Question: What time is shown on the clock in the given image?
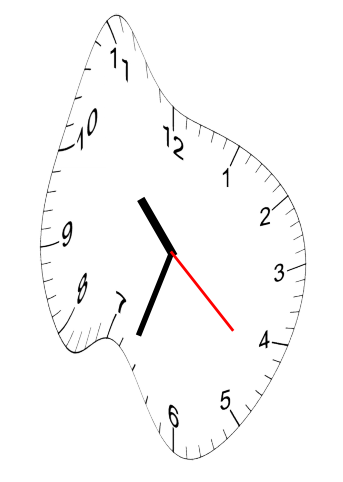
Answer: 10:33:22